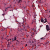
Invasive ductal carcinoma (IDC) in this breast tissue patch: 1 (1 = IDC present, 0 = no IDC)